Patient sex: M
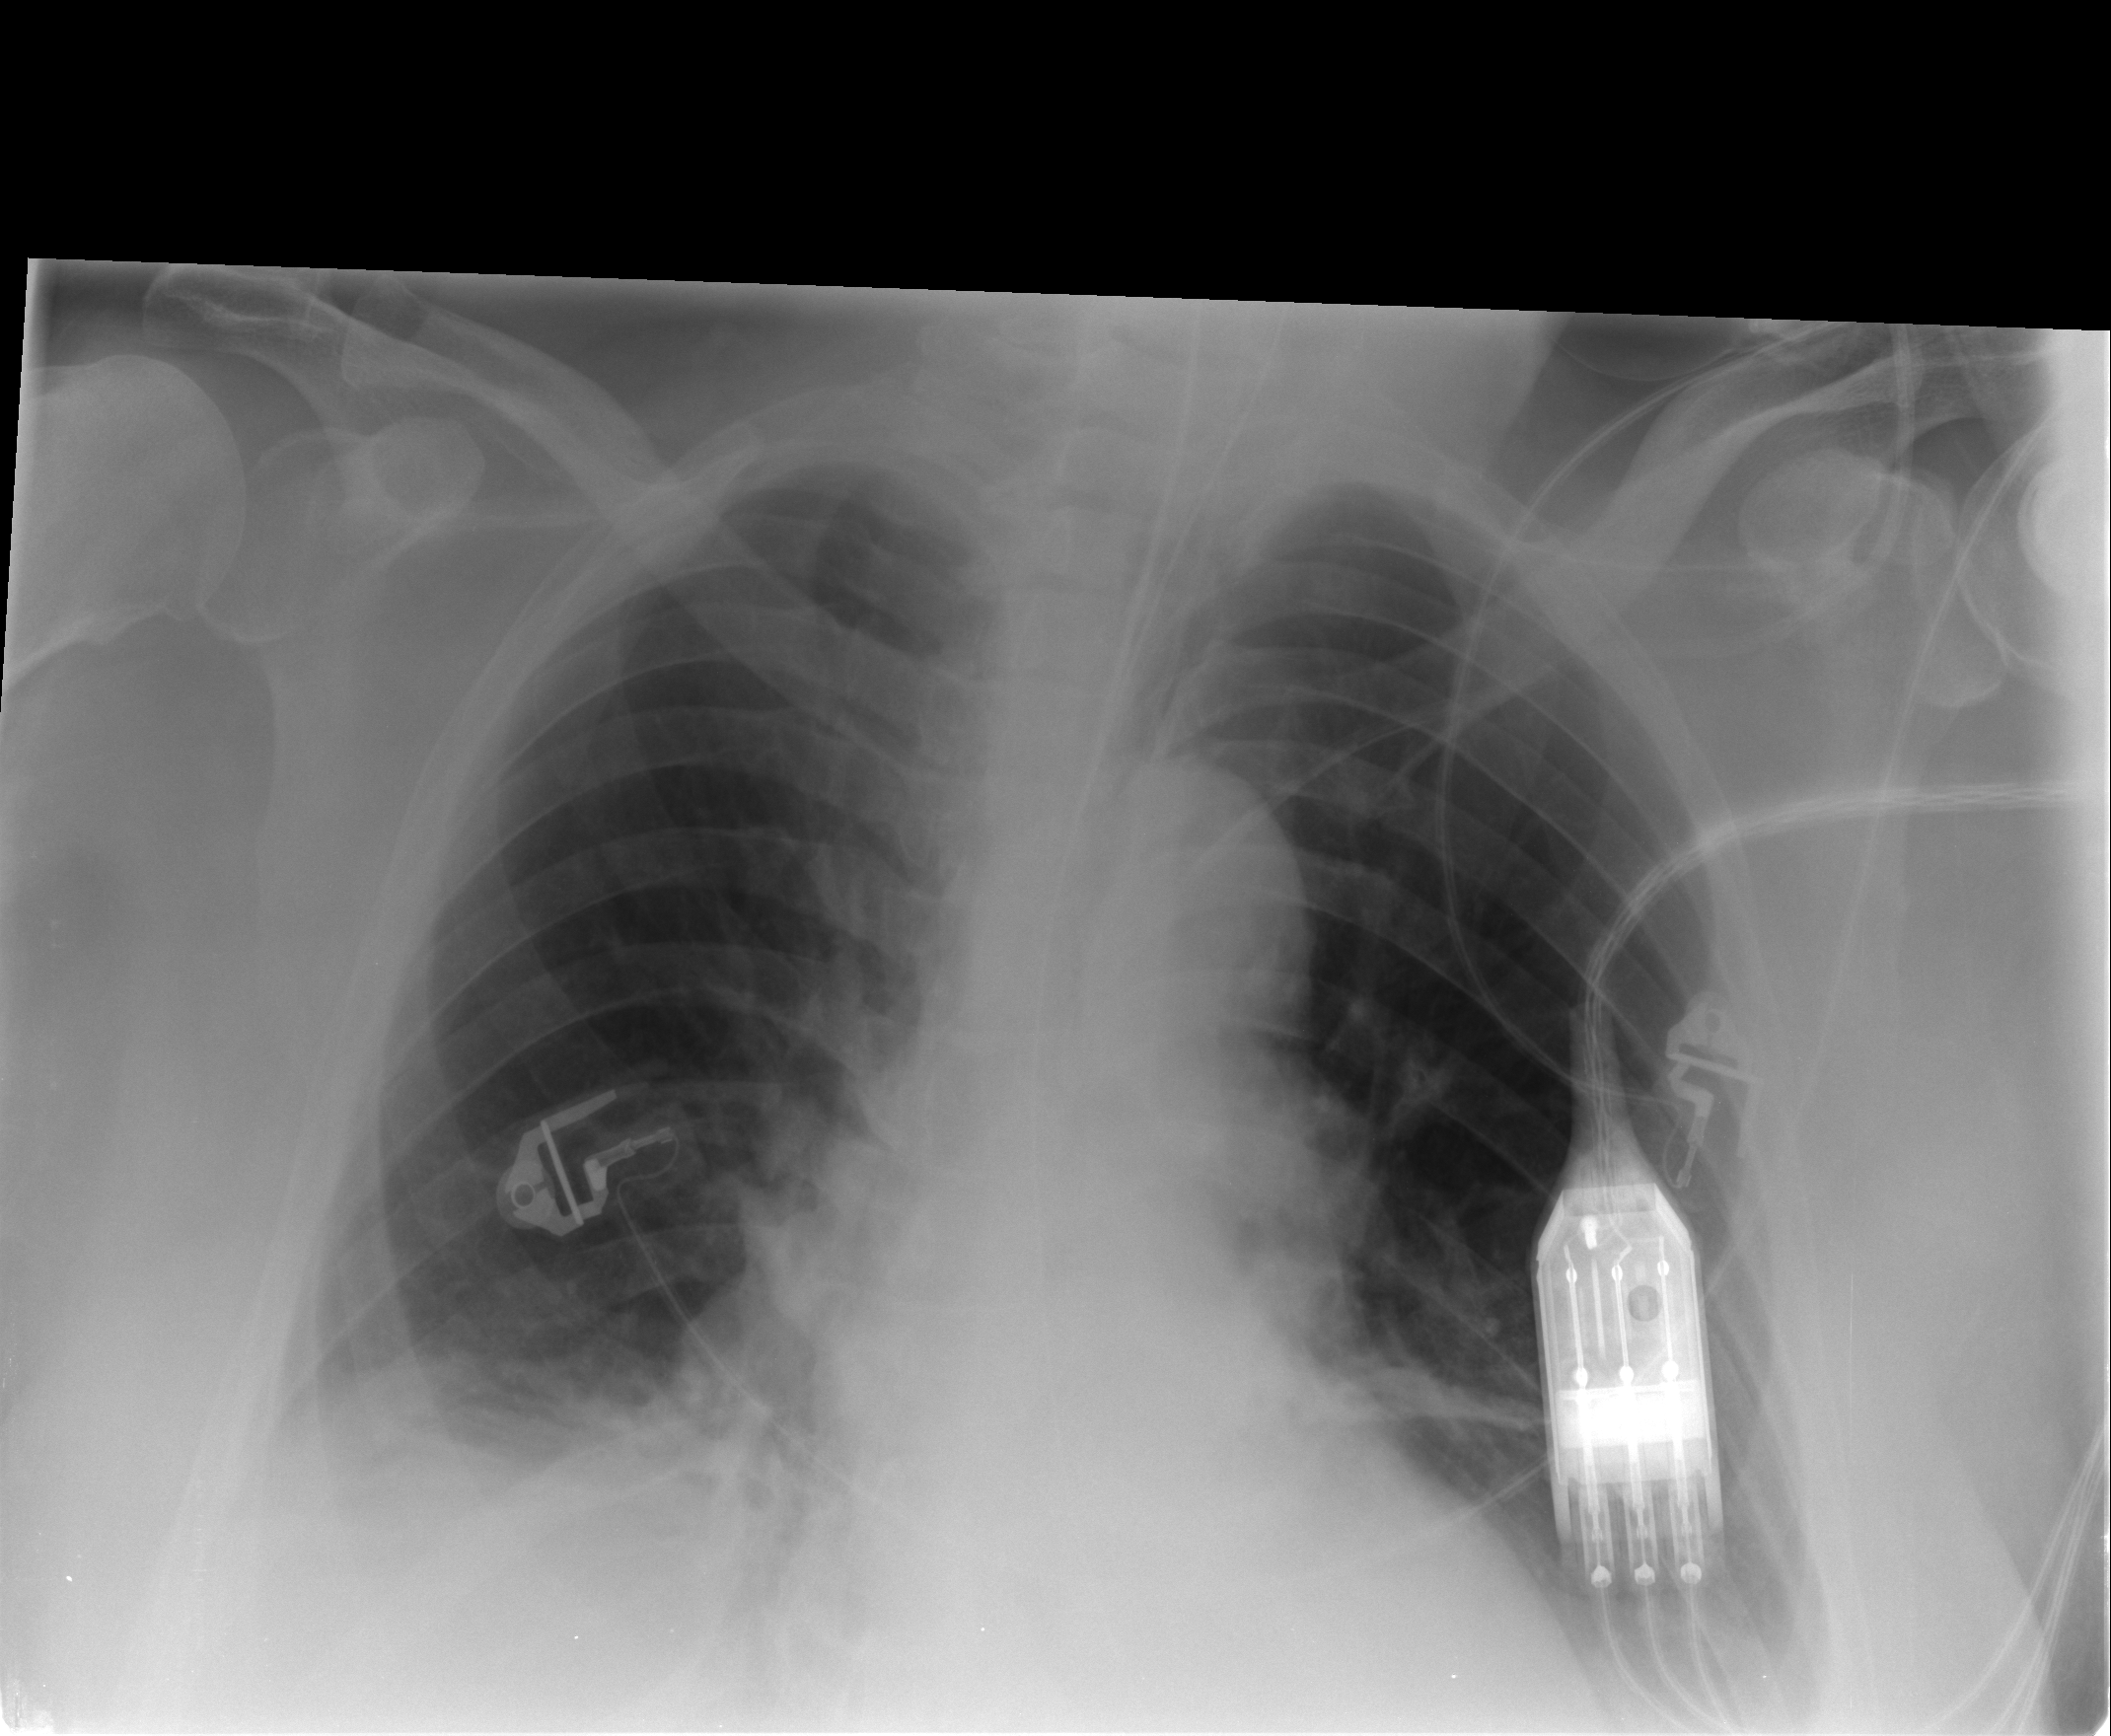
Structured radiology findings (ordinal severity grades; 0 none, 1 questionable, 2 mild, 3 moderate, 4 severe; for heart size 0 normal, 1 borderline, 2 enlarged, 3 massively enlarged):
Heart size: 2
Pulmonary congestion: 1
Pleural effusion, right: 3
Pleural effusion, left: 0
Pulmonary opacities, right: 0
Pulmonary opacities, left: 1
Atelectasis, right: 2
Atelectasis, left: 2